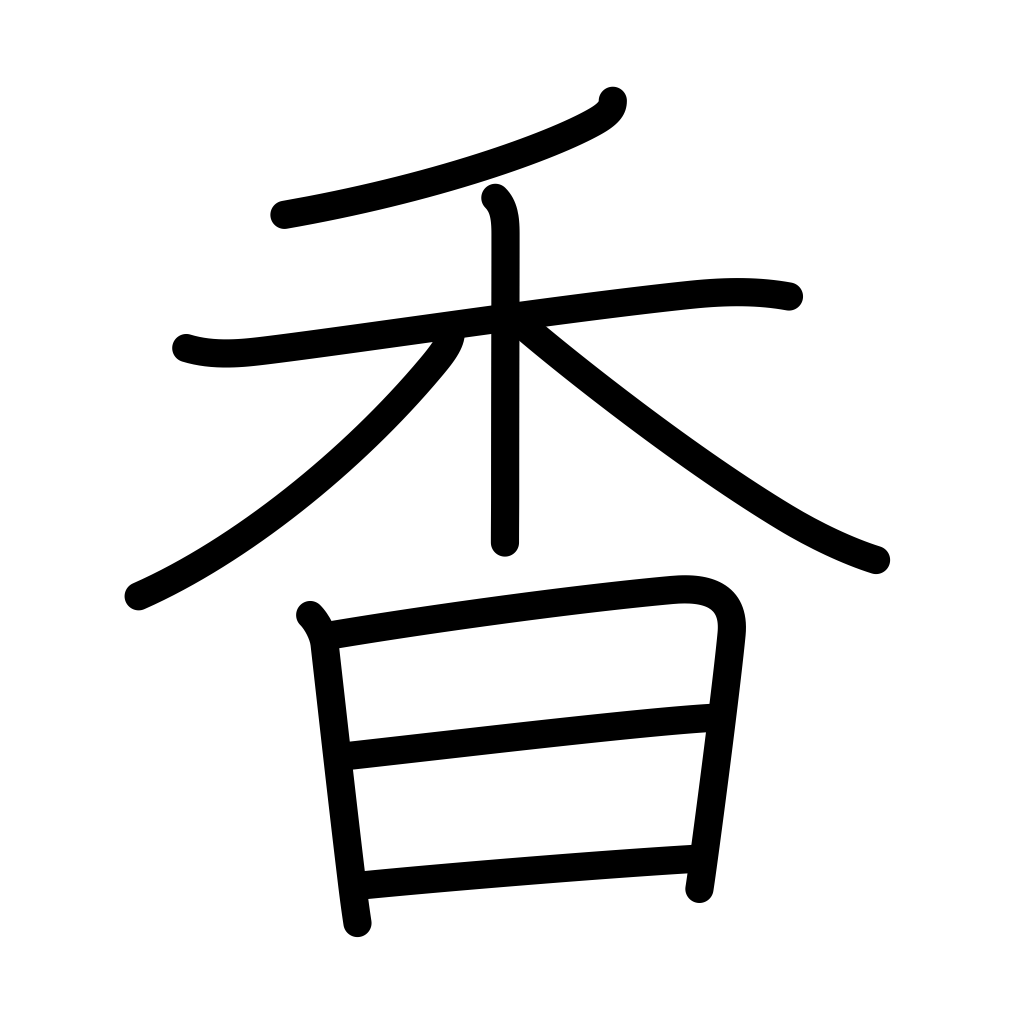
Meaning: incense, smell, perfume